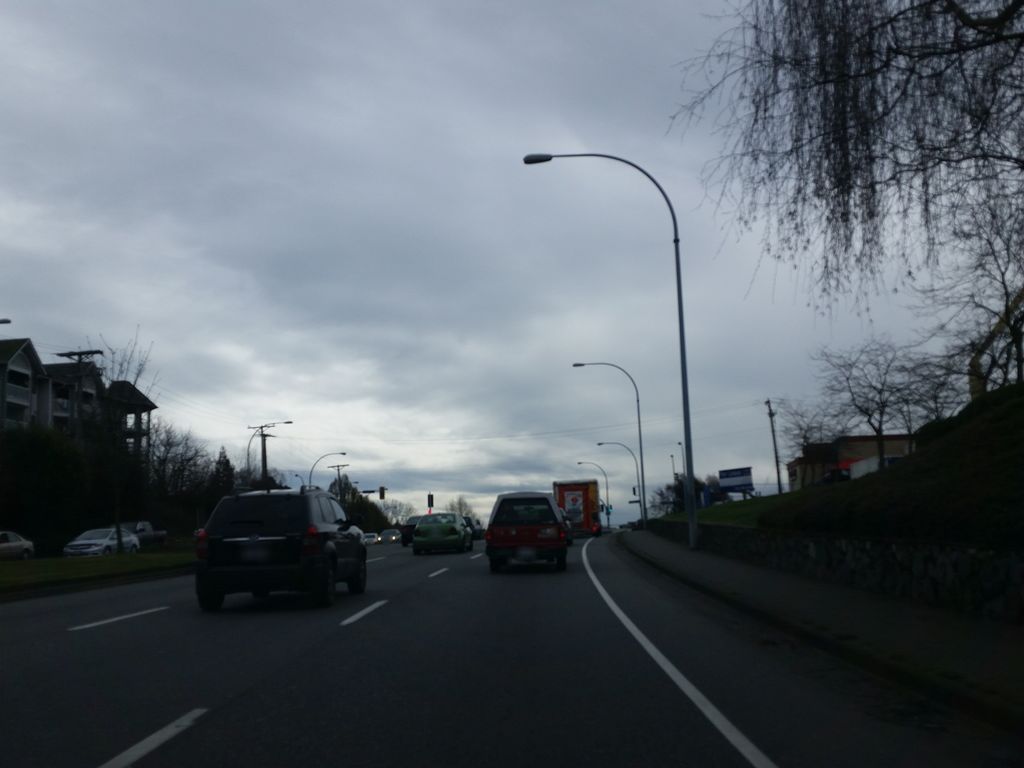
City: victoria